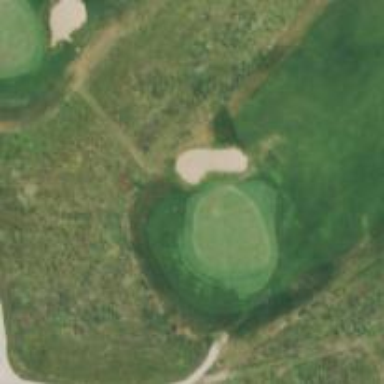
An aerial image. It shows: Golf hole.